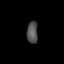
Tissue: lung
Cell type: Epithelial cells
Senescence score: 0.2331
Nuclear area (px): 239
Mean DAPI intensity: 79.531